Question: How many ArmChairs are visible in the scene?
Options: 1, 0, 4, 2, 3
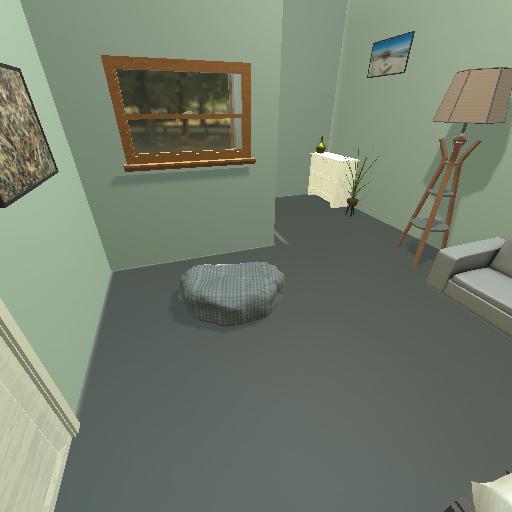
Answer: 1